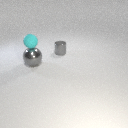
large gray metal sphere in front of small gray metal cylinder